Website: bh-photo
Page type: cross-sells
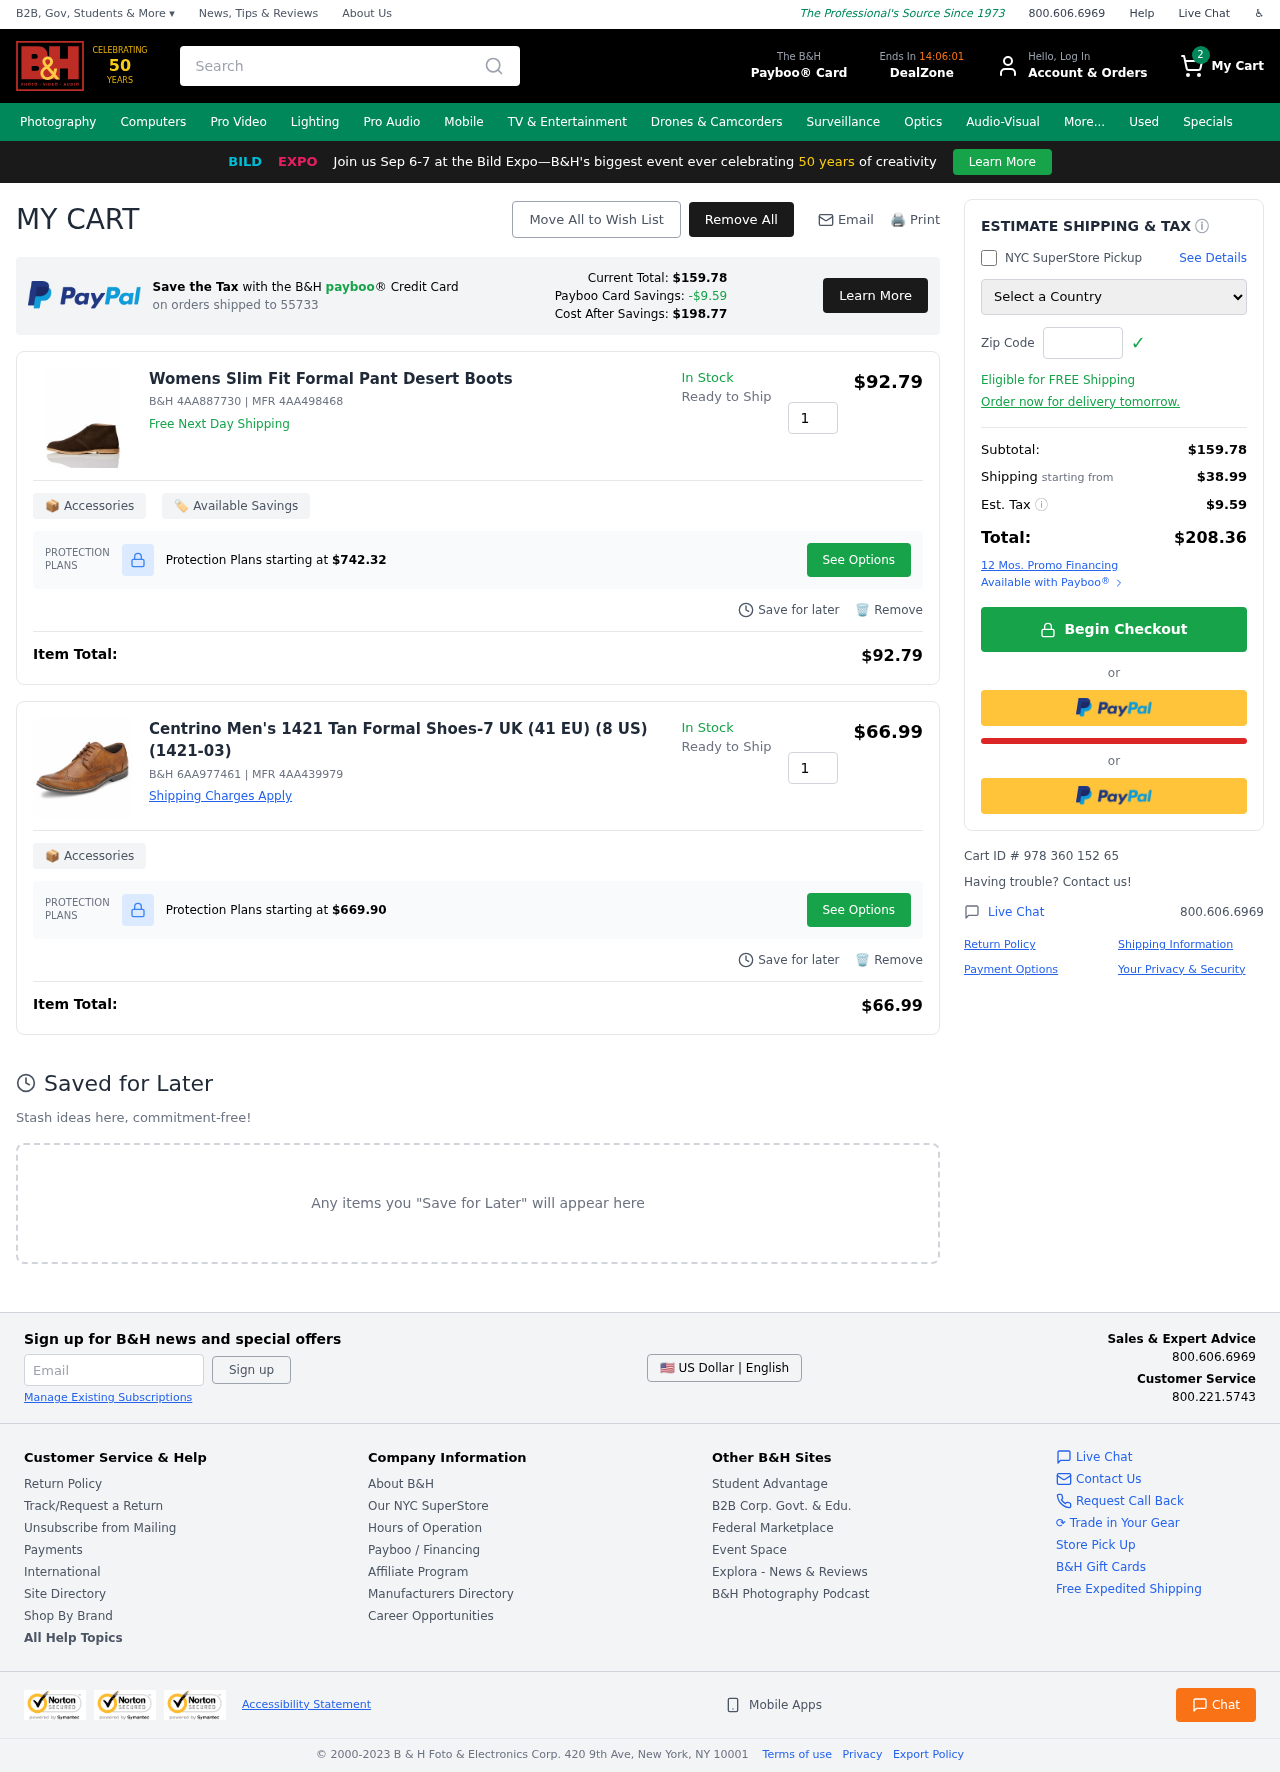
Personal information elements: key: PII_COUNTRY
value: United States
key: PII_POSTCODE
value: on orders shipped to 55733
Product elements: key: PRODUCT1_NAME
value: Womens Slim Fit Formal Pant Desert Boots
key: PRODUCT1_PRICE
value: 92.79
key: PRODUCT1_QUANTITY
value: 1
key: PRODUCT2_NAME
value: Centrino Men's 1421 Tan Formal Shoes-7 UK (41 EU) (8 US) (1421-03)
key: PRODUCT2_PRICE
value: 66.99
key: PRODUCT2_QUANTITY
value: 1
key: PRODUCT1_SKU
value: B&H 4AA887730
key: PRODUCT1_MFR
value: MFR 4AA498468
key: PRODUCT1_PROTECTION_PRICE
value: $742.32
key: PRODUCT1_ITEM_TOTAL
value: $92.79
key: PRODUCT2_SKU
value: B&H 6AA977461
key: PRODUCT2_MFR
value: MFR 4AA439979
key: PRODUCT2_PROTECTION_PRICE
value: $669.90
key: PRODUCT2_ITEM_TOTAL
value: $66.99
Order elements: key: ORDER_NUM_ITEMS
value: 2
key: PAYBOO_CURRENT_TOTAL
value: $159.78
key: ORDER_SUBTOTAL
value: $159.78
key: ORDER_SHIPPING_COST
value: $38.99
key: ORDER_TAX
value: $9.59
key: ORDER_TOTAL
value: $208.36
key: ORDER_ID
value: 978 360 152 65
Search elements: key: HEADER_SEARCH
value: Search
Other elements: key: PAYBOO_SAVINGS
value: -$9.59
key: PAYBOO_COST_AFTER_SAVINGS
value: $198.77